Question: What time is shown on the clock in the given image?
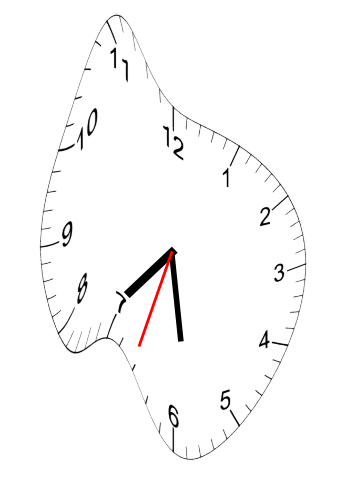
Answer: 07:28:33